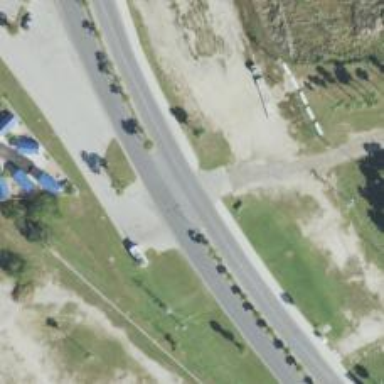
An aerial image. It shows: Tertiary link road with asphalt surface.